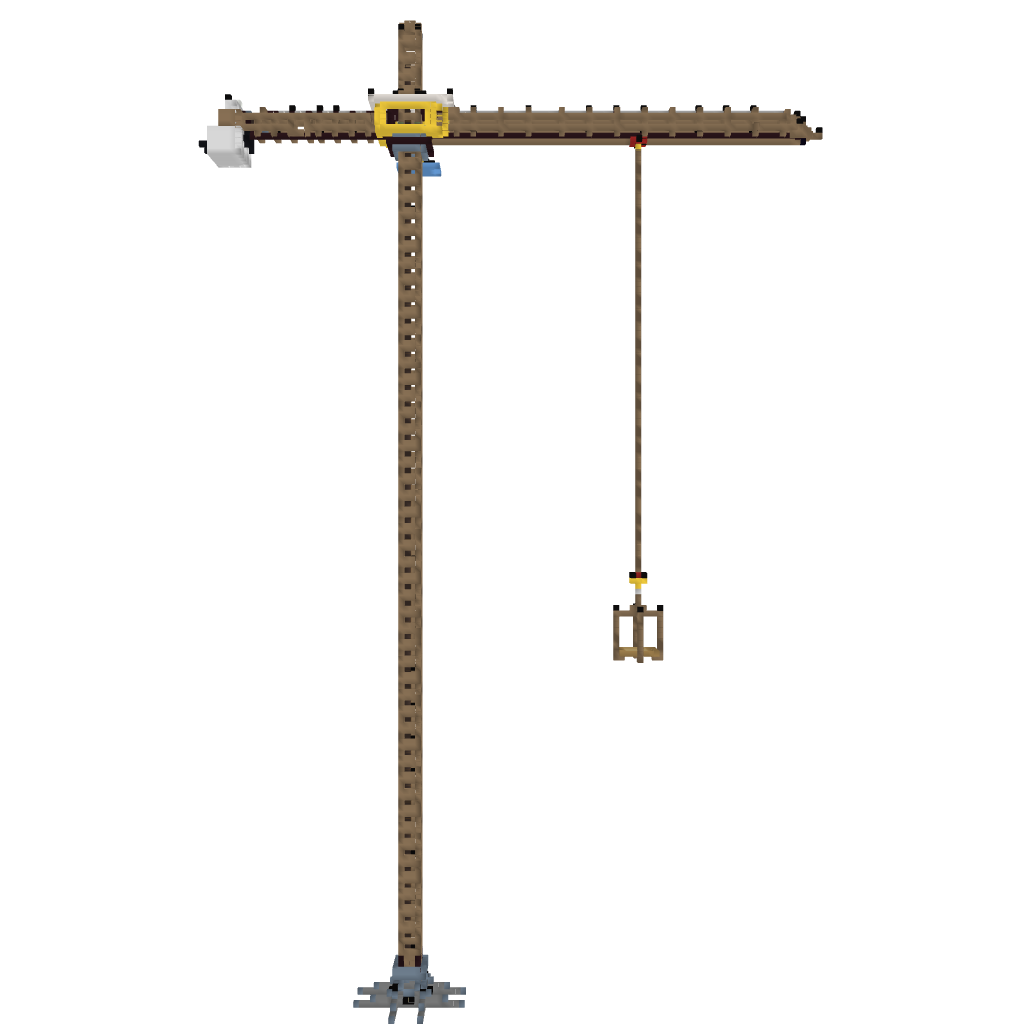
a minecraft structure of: Tall Construction Crain